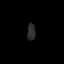
Tissue: lung
Cell type: Epithelial cells
Senescence score: 0.2164
Nuclear area (px): 133
Mean DAPI intensity: 43.323